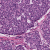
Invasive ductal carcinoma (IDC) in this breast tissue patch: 0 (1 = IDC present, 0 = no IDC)